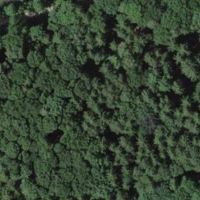
EUNIS habitat code: 41
Species observed at this site:
Poecile palustris
Motacilla cinerea
Ardea alba
Dryocopus martius
Ranunculus auricomus
Cinclus cinclus
Falco tinnunculus
Picus viridis